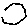
Label: hexagon